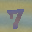
Label: 7